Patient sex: F
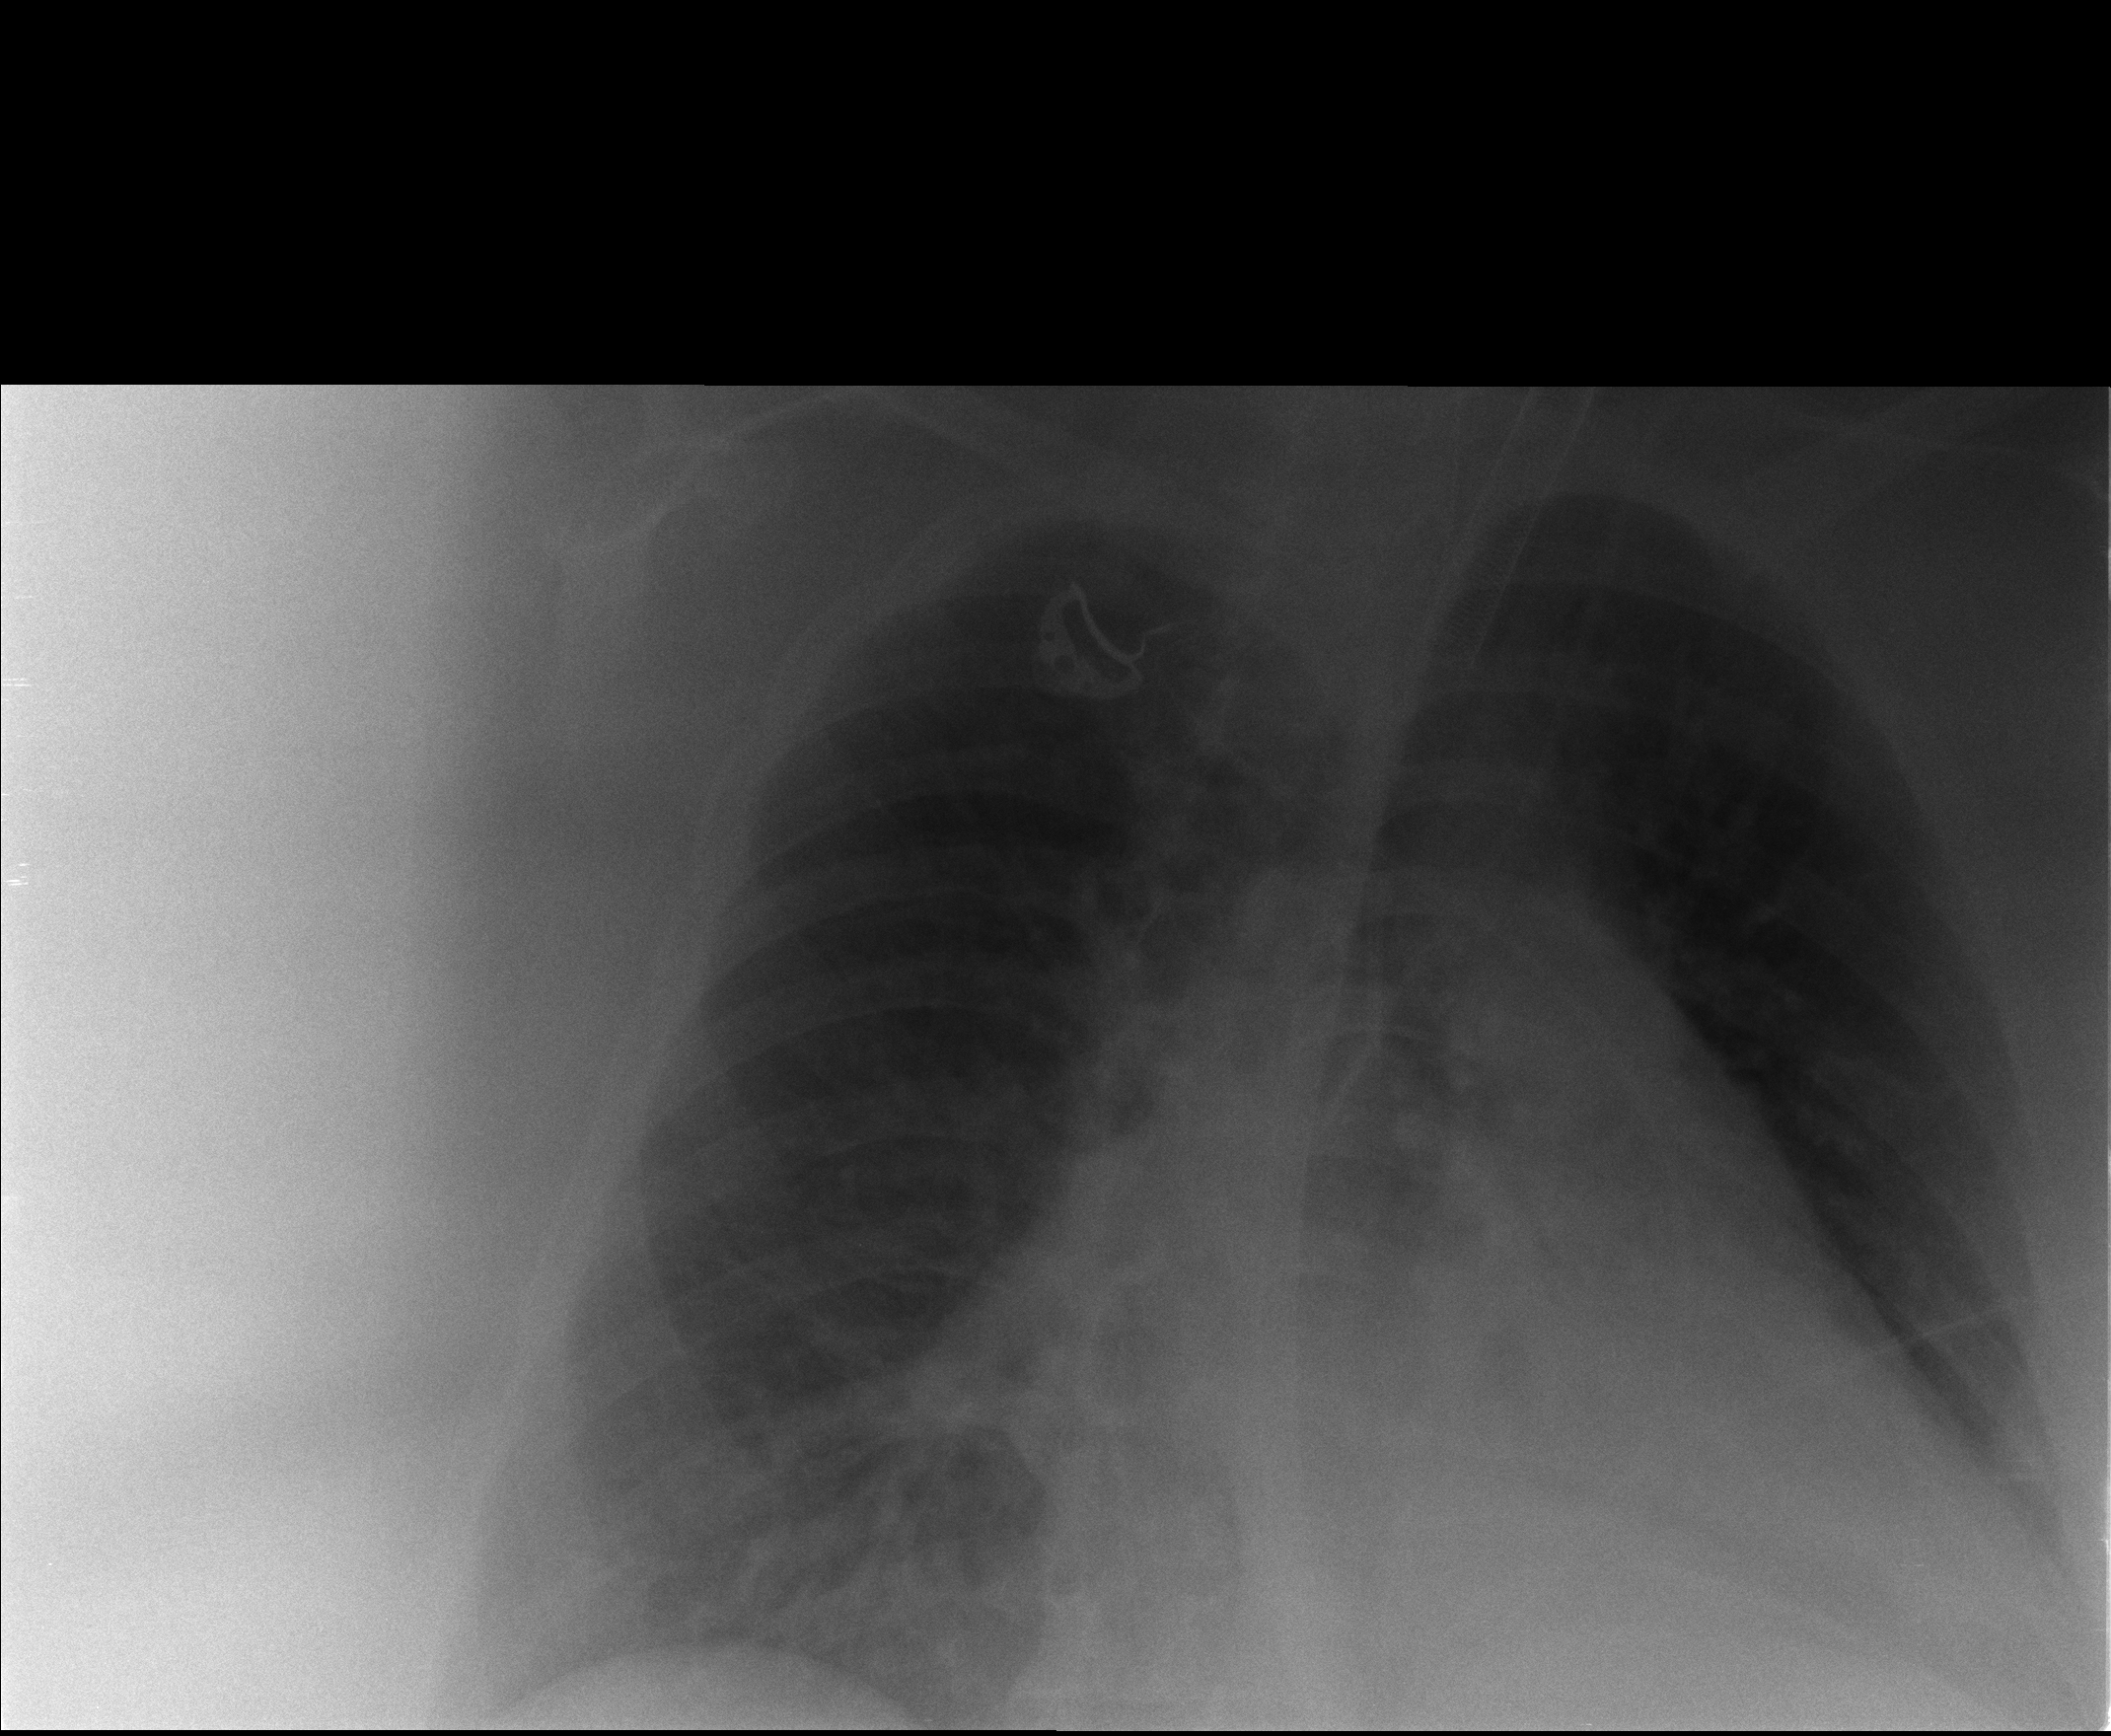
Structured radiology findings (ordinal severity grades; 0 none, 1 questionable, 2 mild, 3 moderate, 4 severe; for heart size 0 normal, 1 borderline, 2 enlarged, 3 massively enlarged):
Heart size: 1
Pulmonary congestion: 2
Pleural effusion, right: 0
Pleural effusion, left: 0
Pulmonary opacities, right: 1
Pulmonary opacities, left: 1
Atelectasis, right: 2
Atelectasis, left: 1